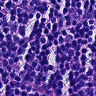
Metastatic tissue present: no